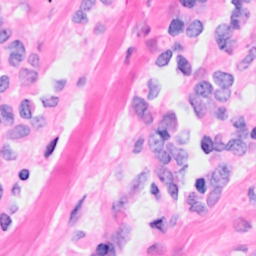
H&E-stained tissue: Breast